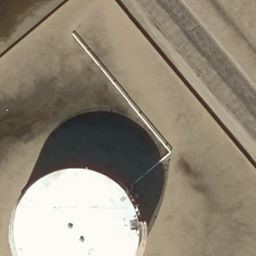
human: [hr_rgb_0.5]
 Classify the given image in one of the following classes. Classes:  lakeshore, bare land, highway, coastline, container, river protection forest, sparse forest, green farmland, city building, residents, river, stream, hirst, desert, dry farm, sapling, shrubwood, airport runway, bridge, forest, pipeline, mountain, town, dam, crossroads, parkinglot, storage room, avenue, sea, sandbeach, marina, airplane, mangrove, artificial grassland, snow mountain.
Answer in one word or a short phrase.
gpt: storage room